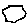
Label: hexagon